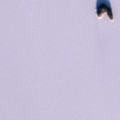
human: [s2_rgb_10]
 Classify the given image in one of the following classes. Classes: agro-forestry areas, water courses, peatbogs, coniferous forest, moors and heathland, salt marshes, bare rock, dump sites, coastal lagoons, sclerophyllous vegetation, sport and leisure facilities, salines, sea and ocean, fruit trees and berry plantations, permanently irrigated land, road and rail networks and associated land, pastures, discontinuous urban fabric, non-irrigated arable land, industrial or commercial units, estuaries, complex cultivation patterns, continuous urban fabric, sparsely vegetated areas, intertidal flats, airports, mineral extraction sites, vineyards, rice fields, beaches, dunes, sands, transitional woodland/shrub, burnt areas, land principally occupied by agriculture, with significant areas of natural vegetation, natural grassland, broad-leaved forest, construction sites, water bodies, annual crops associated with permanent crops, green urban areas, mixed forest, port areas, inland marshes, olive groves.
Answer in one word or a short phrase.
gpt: water bodies